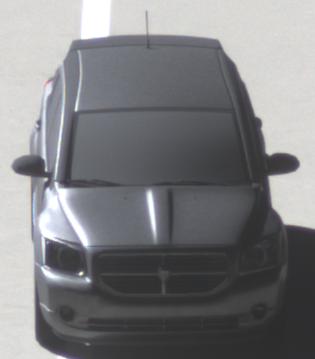
Make: Dodge
Model: Caliber 1.8
Detailed model: Caliber
Model produced from: 2006/06
Model produced until: 2009/03
Doors: 5
Color: gray
Road condition: wet road
Daytime: morning or afternoon
Contrast: high contrast